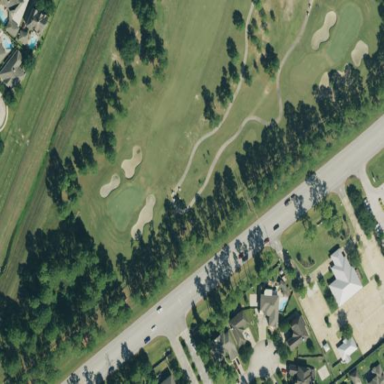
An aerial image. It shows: Rough area on grassy golf course.